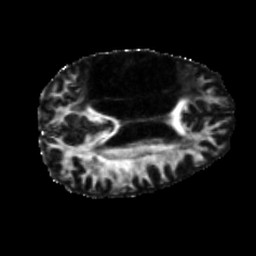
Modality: FA
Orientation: axial
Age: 60
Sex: male
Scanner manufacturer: siemens
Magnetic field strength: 3 T
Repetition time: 5.25 s
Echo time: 0.08 s